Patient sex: M
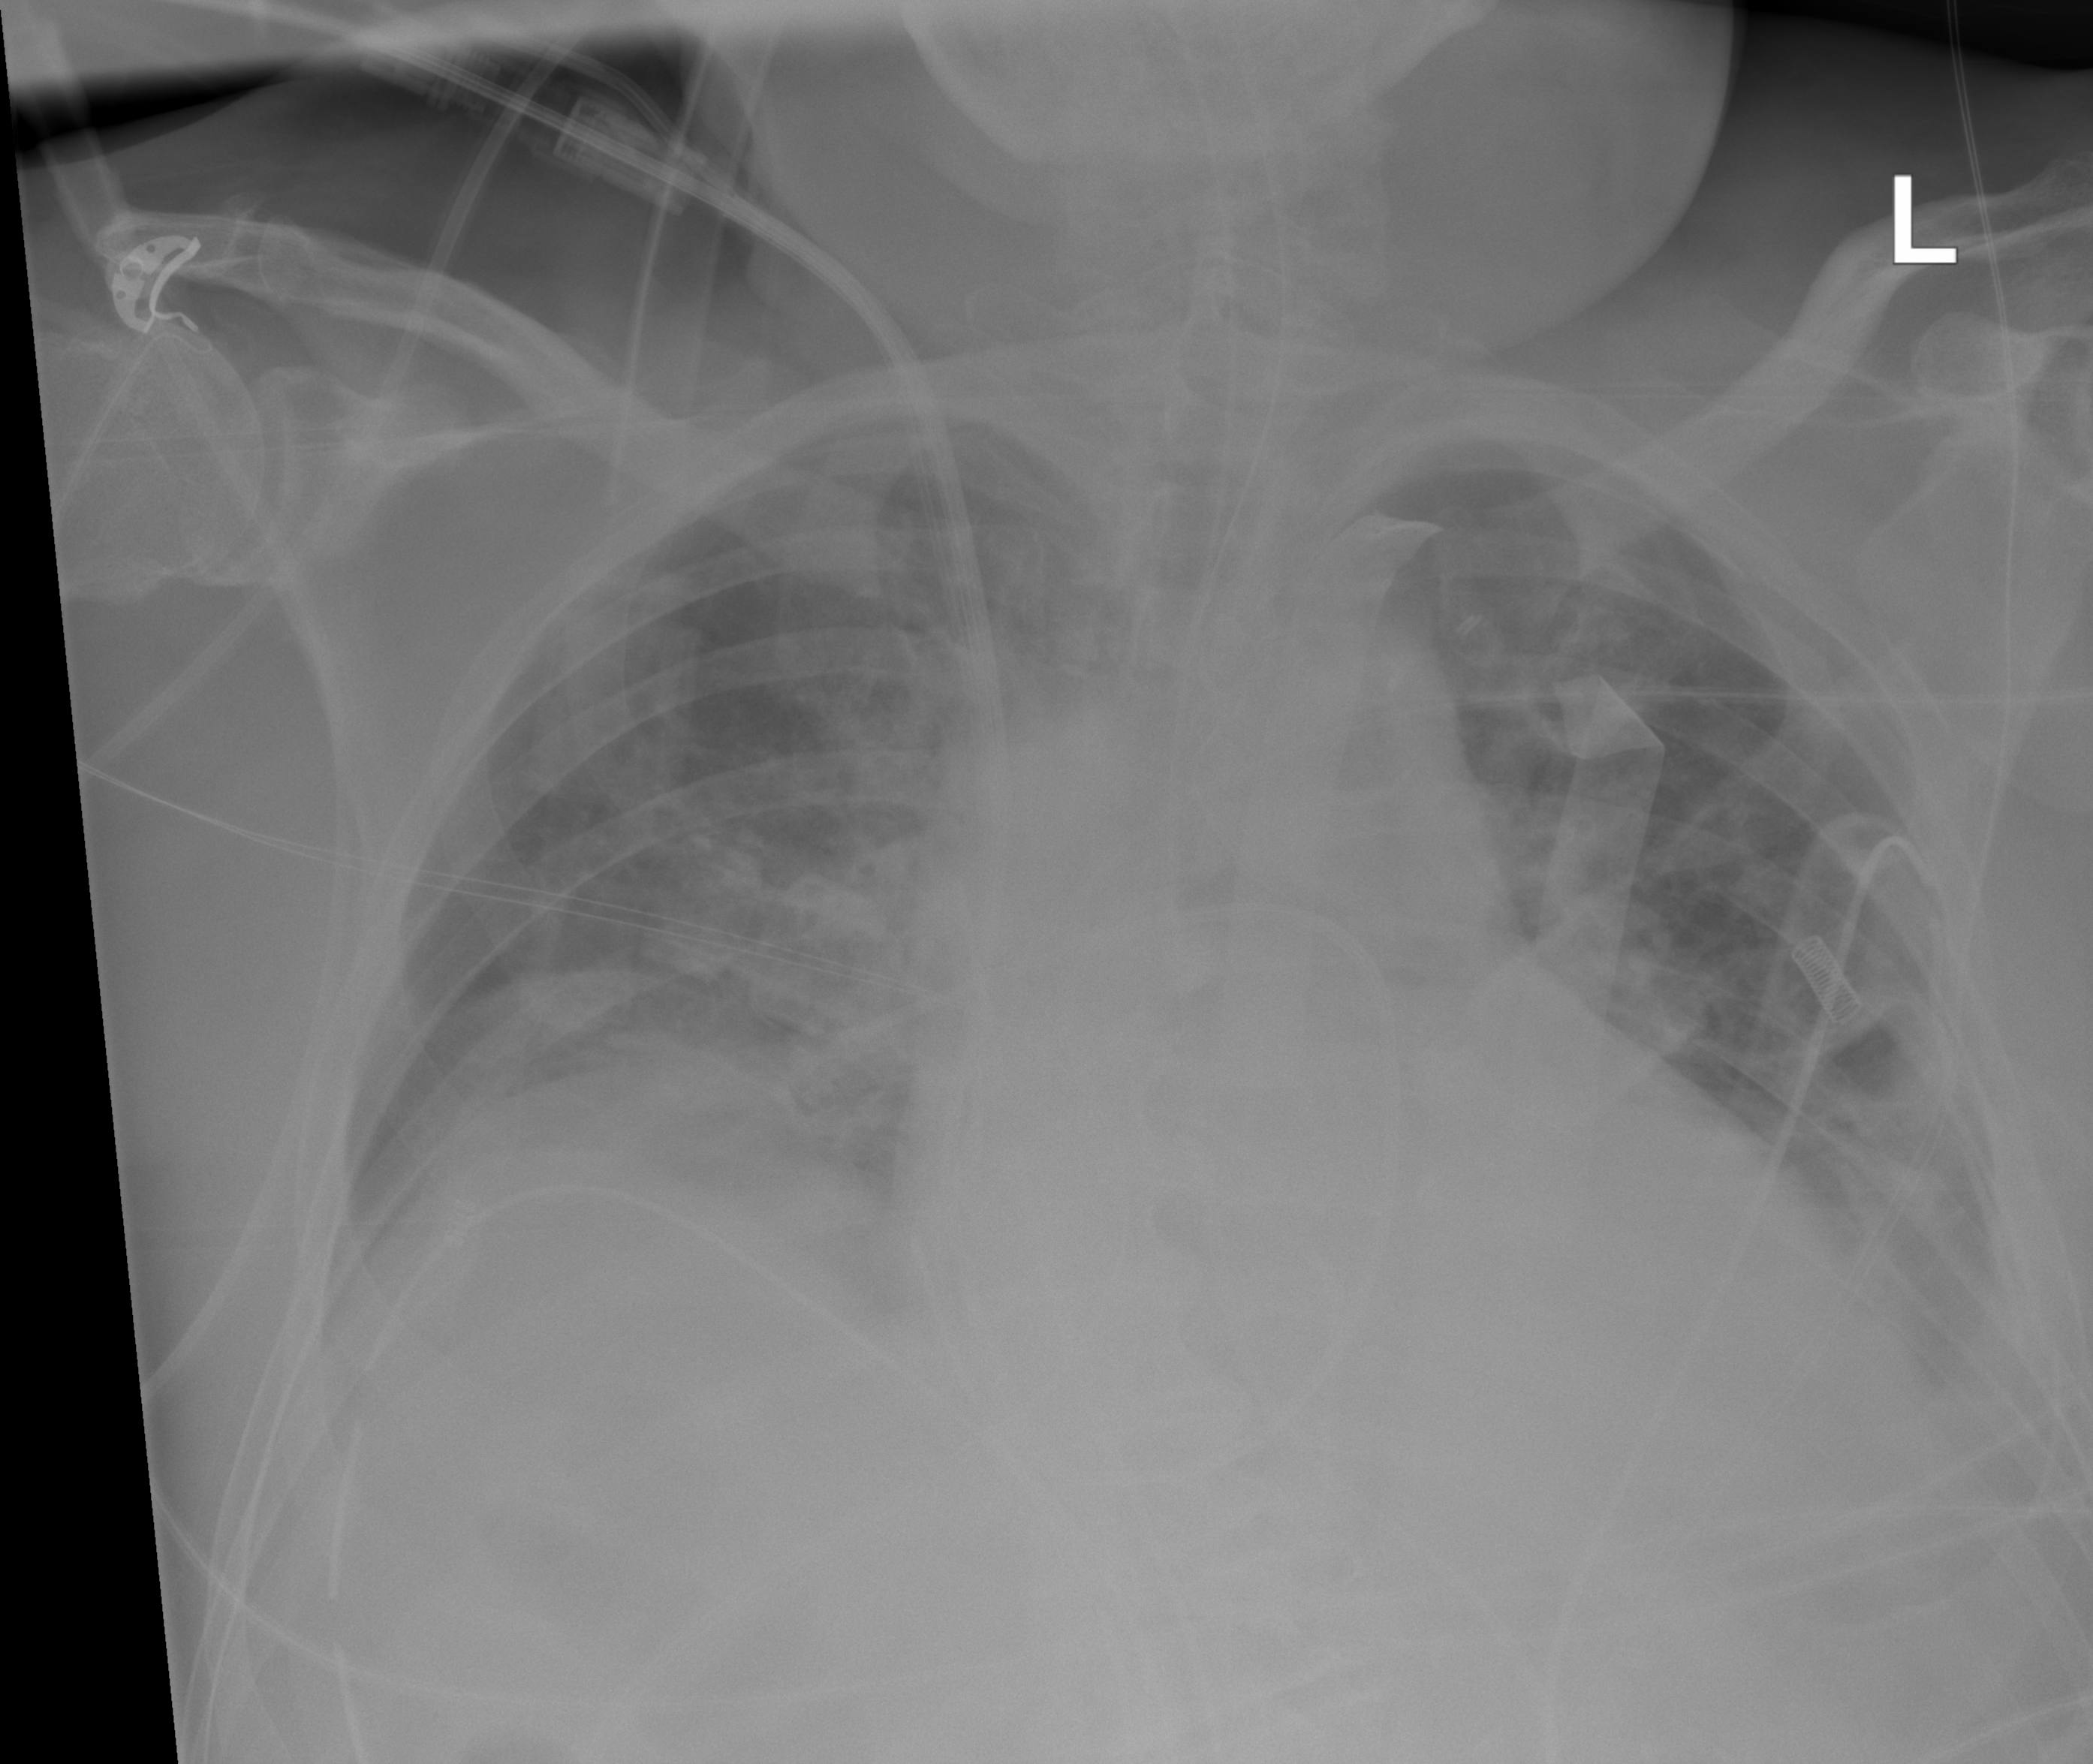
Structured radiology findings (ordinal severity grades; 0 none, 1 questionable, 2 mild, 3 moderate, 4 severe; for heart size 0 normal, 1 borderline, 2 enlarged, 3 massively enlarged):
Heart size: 1
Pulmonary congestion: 2
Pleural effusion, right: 0
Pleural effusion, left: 2
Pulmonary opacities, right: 1
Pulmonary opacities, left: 0
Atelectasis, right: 2
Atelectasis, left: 2